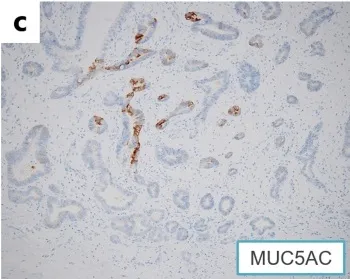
Immunohistochemical stainings are shown below. C. MUC5AC was positive.
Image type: pathology (immunostaining)